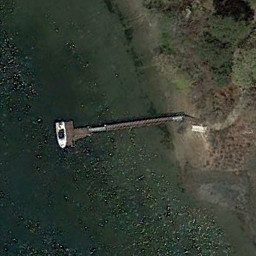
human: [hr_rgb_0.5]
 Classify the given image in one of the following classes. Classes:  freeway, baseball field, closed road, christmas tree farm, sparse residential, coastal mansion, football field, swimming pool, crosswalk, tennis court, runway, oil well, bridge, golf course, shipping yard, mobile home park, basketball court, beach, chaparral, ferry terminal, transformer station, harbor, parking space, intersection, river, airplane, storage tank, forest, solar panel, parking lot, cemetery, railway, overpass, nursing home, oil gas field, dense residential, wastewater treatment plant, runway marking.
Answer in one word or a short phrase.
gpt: ferry terminal